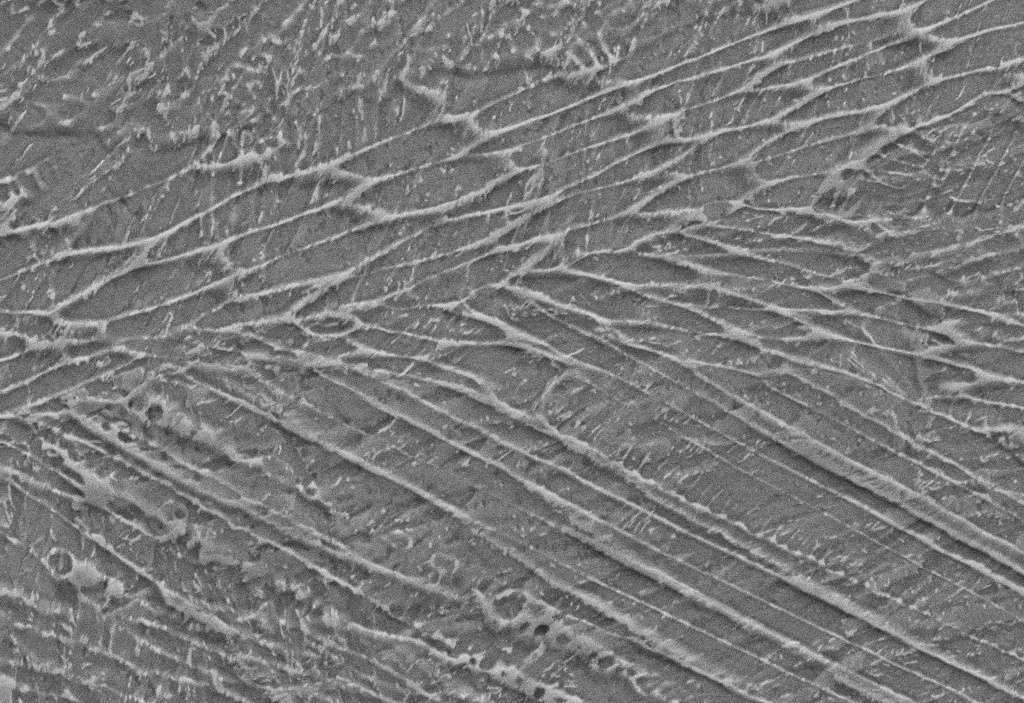
SEM micrograph, magnification: 10000x, scale bar: 2 µm
Phase areas (pixels) — Matrix: 307242; Austenite: 405084; Martensite/Austenite: 0; Precipitate: 7546; Defect: 0; total: 719872